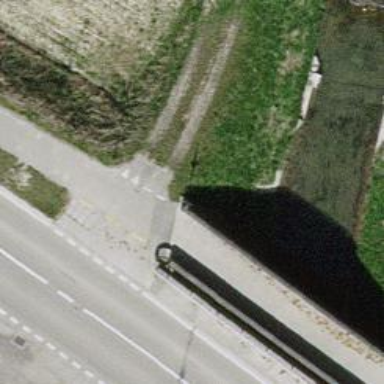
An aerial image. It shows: Paved path on bridge.